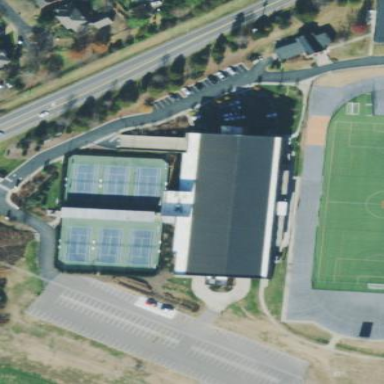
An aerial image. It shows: Multi-storey building with tennis court and fitness centre. The building also provides parking facilities.